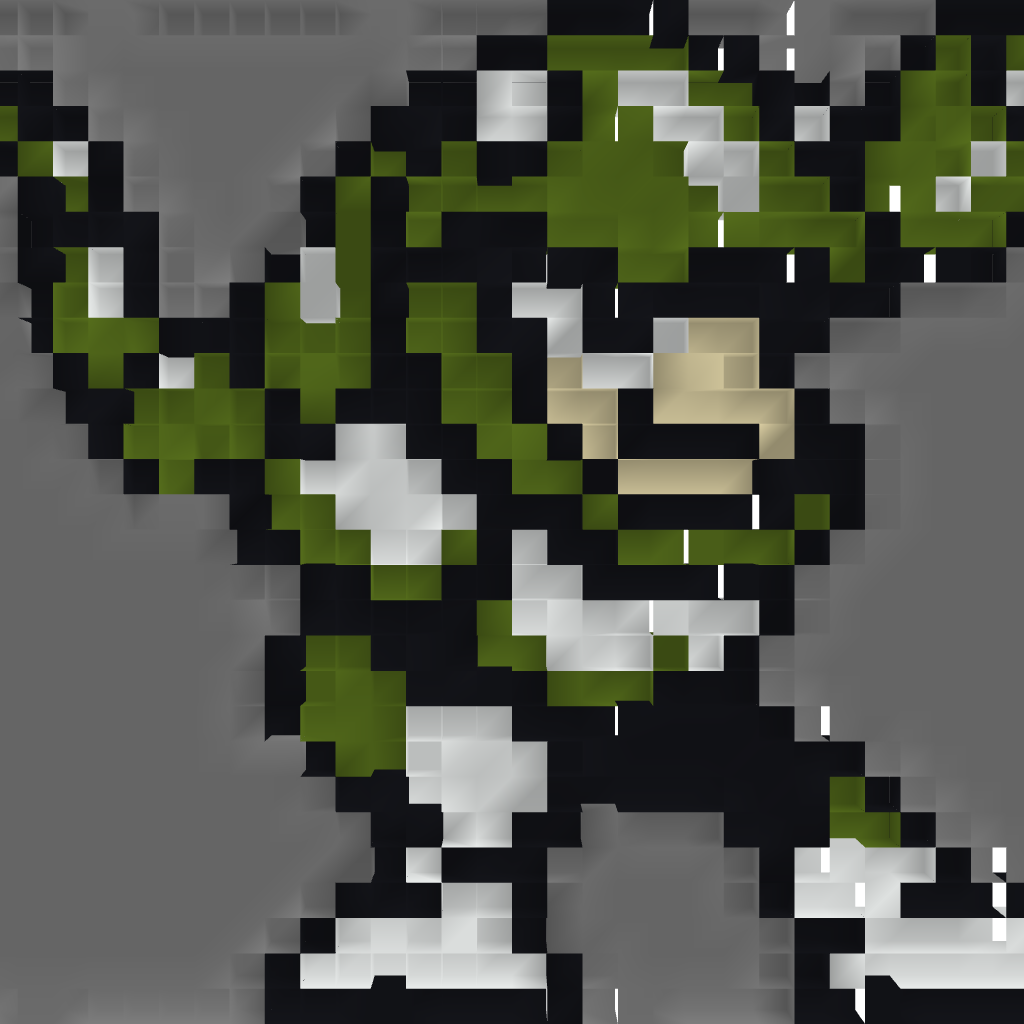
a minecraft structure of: Snake Man